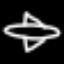
Label: airplane